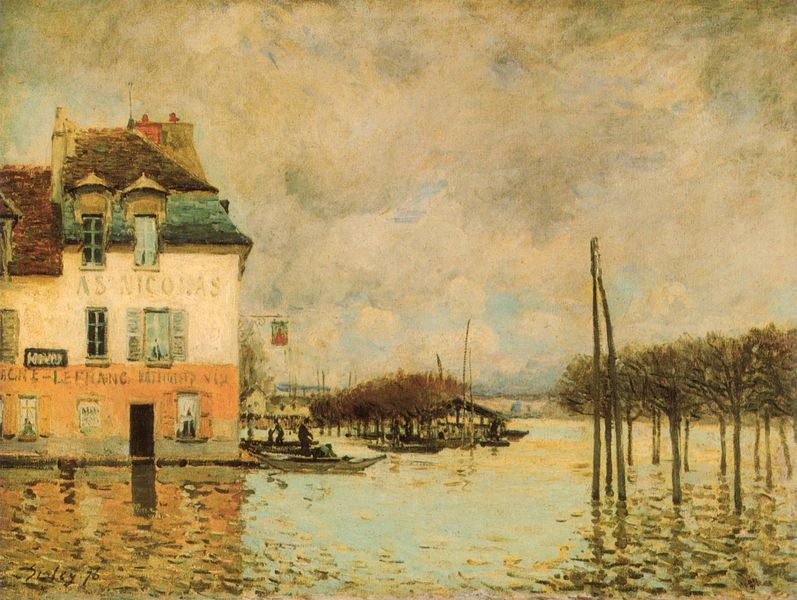
Titel: Inondation à Port-Marly, Überschwemmung in Port-Marly
Künstler: Alfred Sisley
Standort: Paris
Institution: Musée d'Orsay
Schlagwörter: baum, blau, dunkel, gemälde, himmel, mann, meer, wasser, wolken, bäume, fluss, gelb, grün, impressionismus, landschaft, menschen, see, ufer, abend, braun, cafe, fenster, frankreich, grau, hell, hintergrund, licht, männer, orange, stroh, tür, türkis, weiss, dach, gebäude, haus, rot, malerei, kneipe, wand, signatur, öl, spiegelung, büsche, gewässer, kanal, hochwasser, insel, kind, personen, boot, boote, kahn, schornstein, bewölkt, schiff, schiffe, schrift, wellen, düster, fassade, fahne, fischer, mauer, ziegel, abendsonne, allee, herbst, winter, läden, werbung, französisch, hafen, kähne, masten, promenade, bootssteg, flut, unwetter, gardinen, impressionistisch, stufen, striche, schild, eckhaus, fensterladen, offen, unterschrift, links, pfahl, gauben, wolkig, reklame, pinsel, wappen, bootshaus, seerosen, impresionismus, seurat, sisley, signac, überflutung, überschwemmung, stockwerke, retten, gasthaus, nachen, gesteig, gondeln, franc, nicolas, herberge, überschwmmung, überflutet, as nicmas, 19. jahrhundert, as, haus#wasser#hochwasser, leitungsmast, zisley, schornsteil, as nicolas, lefranc, as licolas